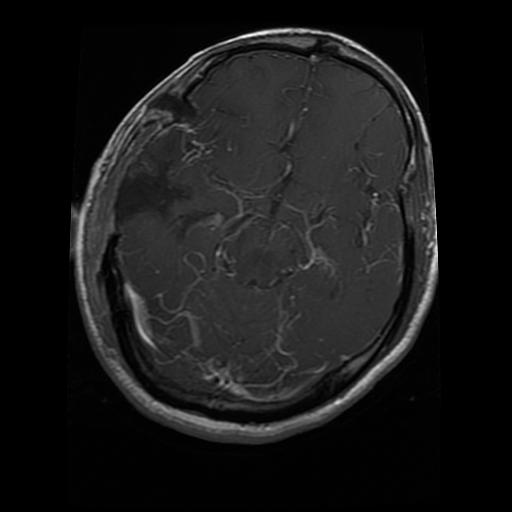
Label: glioma